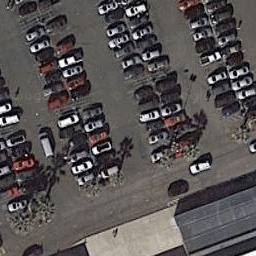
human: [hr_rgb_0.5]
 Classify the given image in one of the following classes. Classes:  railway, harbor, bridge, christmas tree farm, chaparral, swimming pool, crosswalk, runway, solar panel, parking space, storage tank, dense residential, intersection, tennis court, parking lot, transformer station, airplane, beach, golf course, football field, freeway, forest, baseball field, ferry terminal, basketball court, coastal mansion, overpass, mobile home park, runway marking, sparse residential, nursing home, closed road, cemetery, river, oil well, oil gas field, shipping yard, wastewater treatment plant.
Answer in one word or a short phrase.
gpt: parking lot